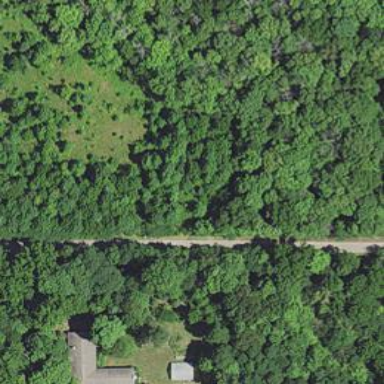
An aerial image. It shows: Unclassified road.